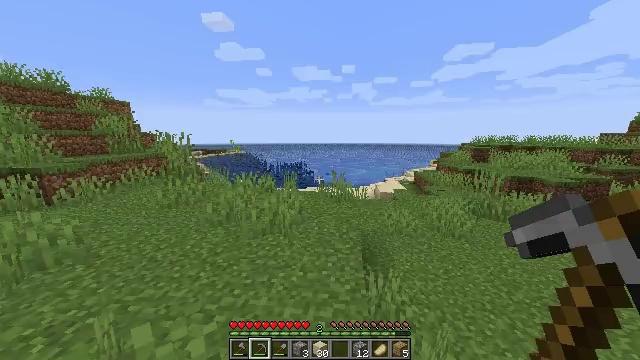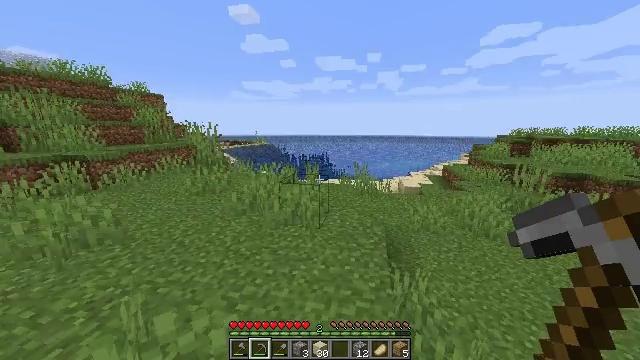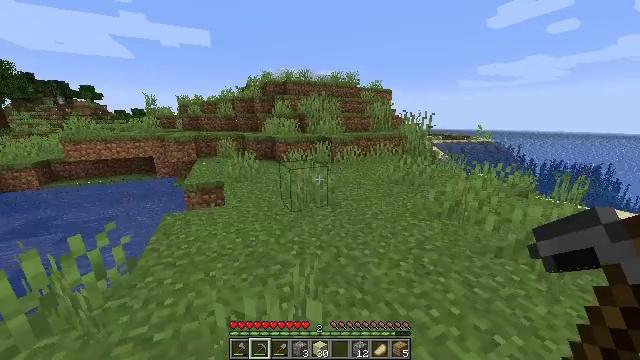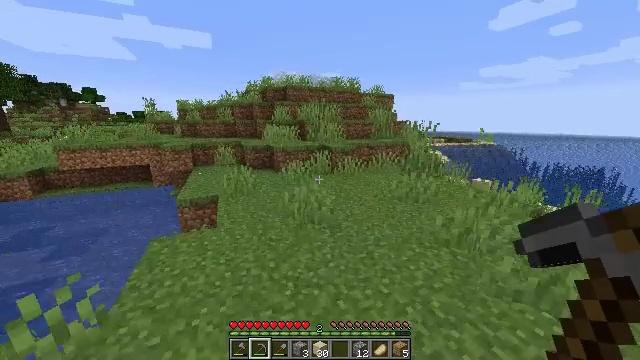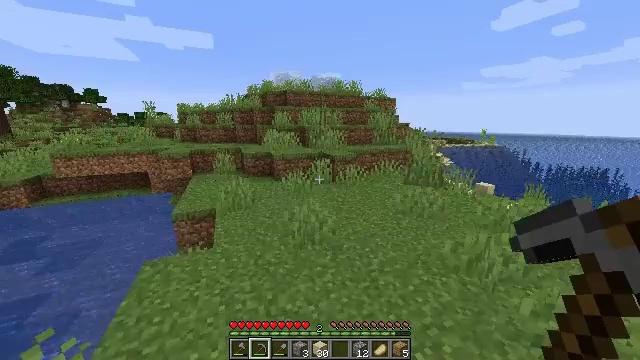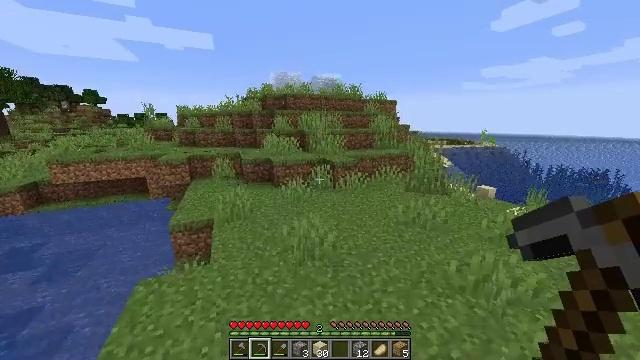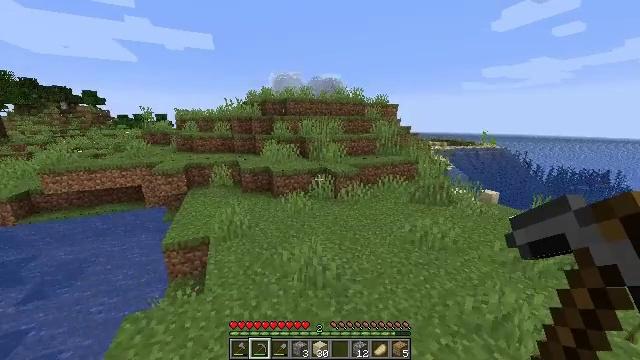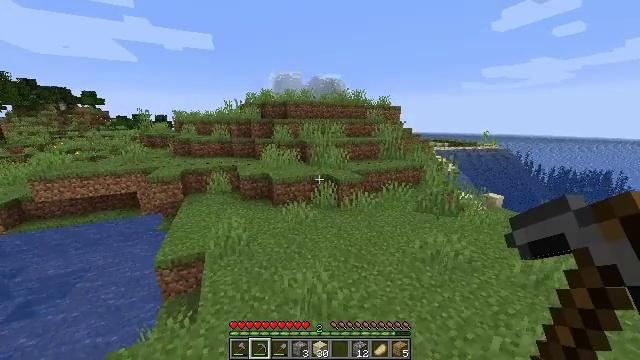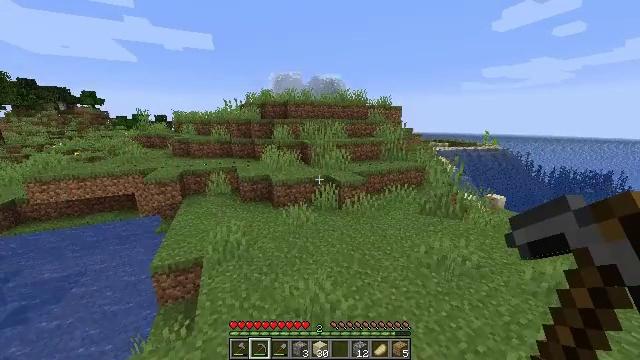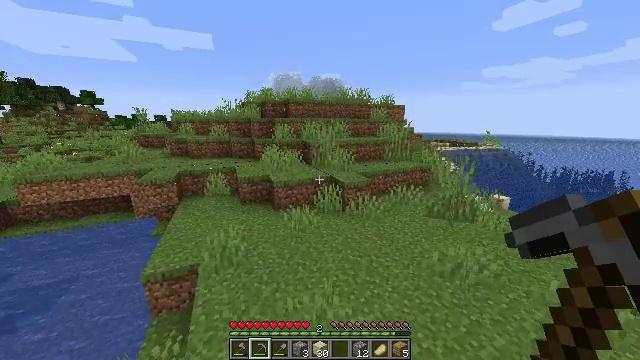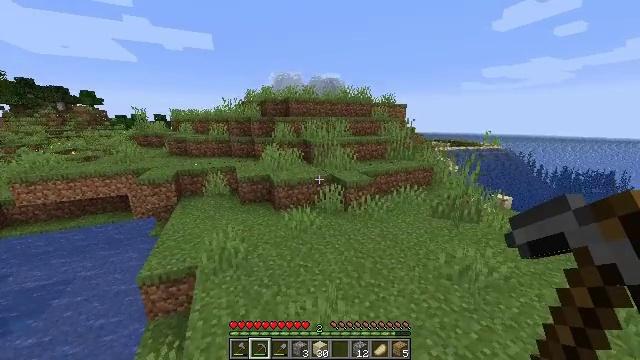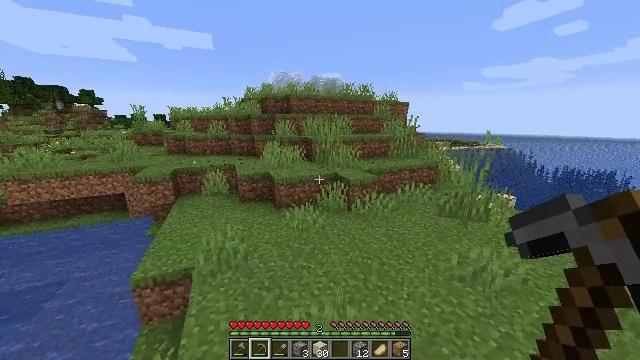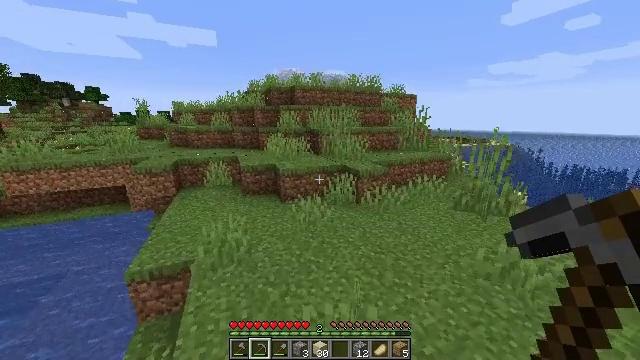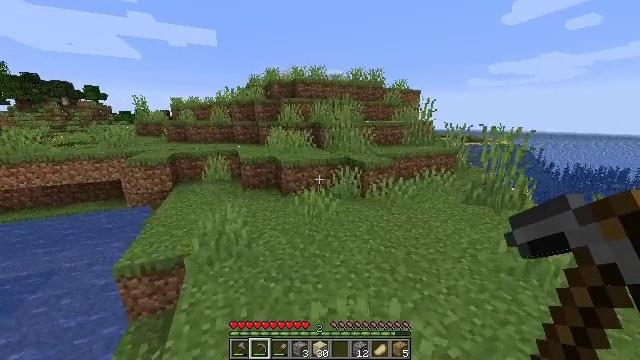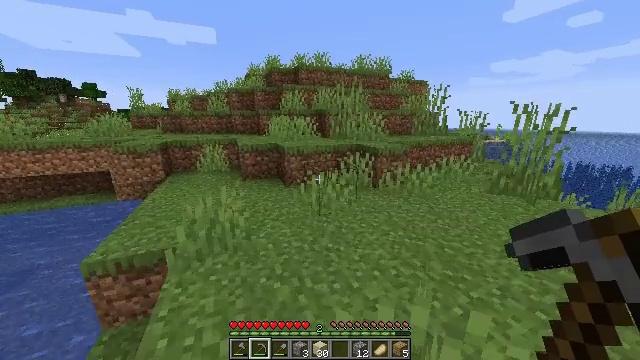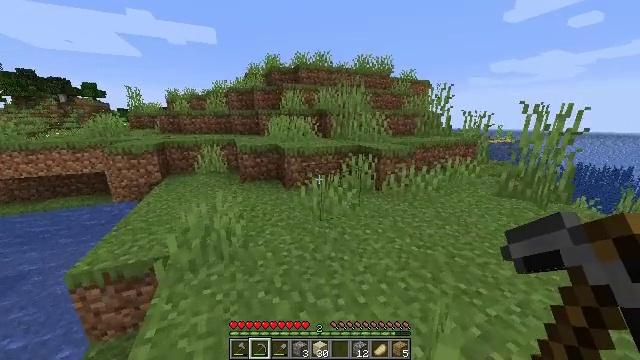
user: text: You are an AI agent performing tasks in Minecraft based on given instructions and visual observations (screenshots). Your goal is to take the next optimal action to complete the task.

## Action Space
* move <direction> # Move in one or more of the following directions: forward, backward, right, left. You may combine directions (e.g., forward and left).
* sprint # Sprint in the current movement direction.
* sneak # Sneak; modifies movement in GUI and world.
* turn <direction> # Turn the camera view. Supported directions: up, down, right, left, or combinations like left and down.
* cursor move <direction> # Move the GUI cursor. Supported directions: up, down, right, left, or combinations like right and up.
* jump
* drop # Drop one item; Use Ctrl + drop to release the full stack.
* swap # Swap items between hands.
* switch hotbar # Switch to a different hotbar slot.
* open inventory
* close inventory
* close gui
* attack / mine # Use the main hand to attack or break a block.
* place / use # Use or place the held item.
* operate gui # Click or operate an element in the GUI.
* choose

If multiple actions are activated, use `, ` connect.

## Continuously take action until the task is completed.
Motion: motion action
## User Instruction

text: Harvest sugar cane from the plant.
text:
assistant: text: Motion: move forward and move left, sprint, jump
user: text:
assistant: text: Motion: move forward and move left, sprint, turn left and down, jump
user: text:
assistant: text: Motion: move forward and move left, sprint, jump
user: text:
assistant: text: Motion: move forward and move left, sprint
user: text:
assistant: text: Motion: move forward and move left, sprint
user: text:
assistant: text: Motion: move forward and move left, sprint
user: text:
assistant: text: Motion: move forward and move left, sprint
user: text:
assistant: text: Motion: move forward and move left, sprint
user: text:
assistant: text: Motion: move forward and move left, sprint
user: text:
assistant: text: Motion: move forward and move left, sprint
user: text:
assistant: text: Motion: move forward and move left, sprint
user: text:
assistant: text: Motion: move forward and move left, sprint
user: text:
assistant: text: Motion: move forward, sprint
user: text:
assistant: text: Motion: move forward, sprint
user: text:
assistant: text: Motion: move forward, sprint
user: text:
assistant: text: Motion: move forward, sprint
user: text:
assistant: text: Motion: move forward, sprint
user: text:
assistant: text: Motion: move forward, sprint
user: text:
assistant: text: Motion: move forward, sprint, turn right
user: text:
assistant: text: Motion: move forward, sprint
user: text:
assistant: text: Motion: move forward, sprint
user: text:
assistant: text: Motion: move forward, sprint
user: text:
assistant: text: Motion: move forward, sprint
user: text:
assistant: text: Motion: move forward, sprint, turn left and down
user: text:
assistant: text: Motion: move forward, sprint, turn left and down
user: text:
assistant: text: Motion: move forward, sprint, jump
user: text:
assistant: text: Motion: move forward and move left, sprint, jump
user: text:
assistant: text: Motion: move forward and move left, sprint, jump
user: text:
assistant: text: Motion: move forward and move left, sprint, jump
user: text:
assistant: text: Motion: move forward, sprint, jump